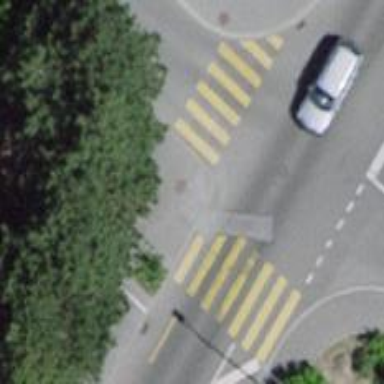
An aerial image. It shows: Kerb serving as barrier.